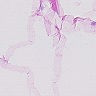
Metastatic tissue present: no